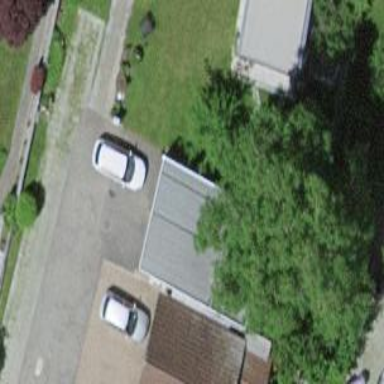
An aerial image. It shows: Garage.